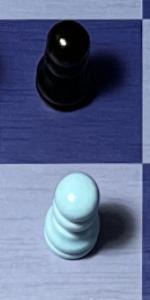
Label: Pawn_White